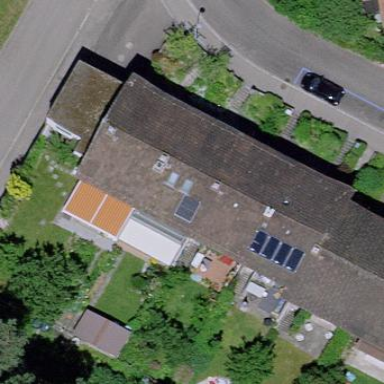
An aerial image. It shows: Residential building with gabled roof oriented across.